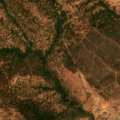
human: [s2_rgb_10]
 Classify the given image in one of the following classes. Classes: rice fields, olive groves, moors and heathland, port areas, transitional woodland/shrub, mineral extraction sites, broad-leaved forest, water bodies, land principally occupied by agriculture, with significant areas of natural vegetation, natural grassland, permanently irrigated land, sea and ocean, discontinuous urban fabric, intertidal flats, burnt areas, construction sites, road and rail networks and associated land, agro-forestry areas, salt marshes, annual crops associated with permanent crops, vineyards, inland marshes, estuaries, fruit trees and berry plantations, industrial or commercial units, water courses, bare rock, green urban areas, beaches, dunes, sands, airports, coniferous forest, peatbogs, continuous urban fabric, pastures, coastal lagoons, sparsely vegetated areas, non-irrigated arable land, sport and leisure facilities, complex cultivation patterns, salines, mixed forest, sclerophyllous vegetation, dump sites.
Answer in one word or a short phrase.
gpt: olive groves, pastures, agro-forestry areas, transitional woodland/shrub